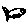
Label: fish